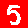
Digit: 5